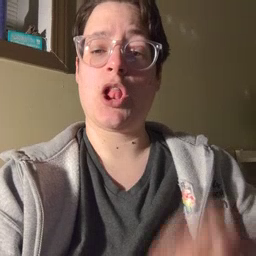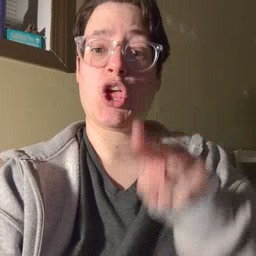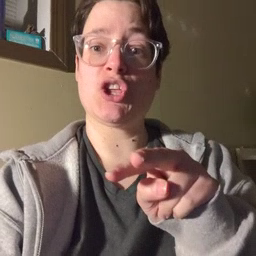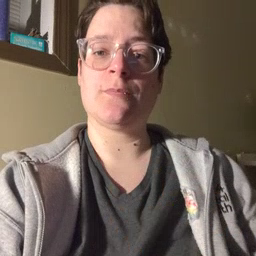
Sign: look